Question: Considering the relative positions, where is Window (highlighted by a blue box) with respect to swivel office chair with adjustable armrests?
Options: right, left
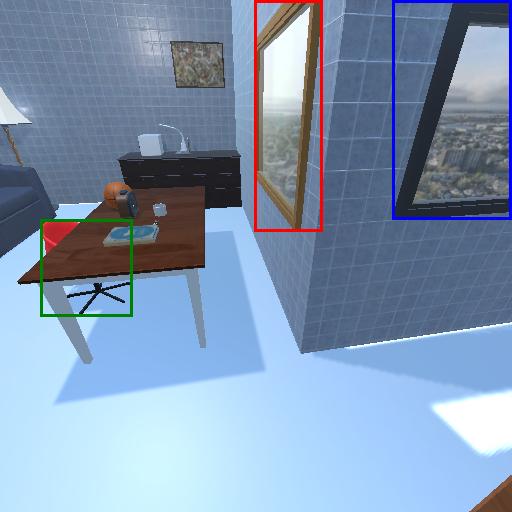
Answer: right